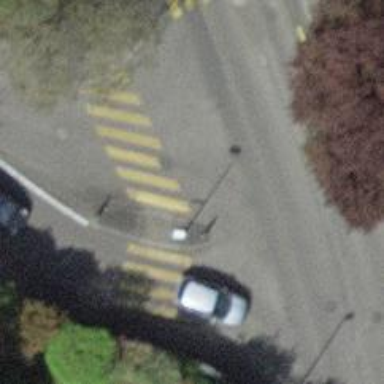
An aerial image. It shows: Marked zebra crossing with pedestrian island.